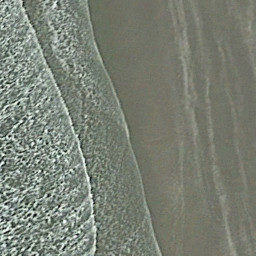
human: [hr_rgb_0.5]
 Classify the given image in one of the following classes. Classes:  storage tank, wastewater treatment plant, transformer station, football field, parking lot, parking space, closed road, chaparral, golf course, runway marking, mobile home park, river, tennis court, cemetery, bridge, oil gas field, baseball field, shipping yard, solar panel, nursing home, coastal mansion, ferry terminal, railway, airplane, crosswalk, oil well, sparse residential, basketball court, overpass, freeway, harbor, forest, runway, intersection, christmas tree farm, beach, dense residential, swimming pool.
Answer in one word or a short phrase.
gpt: beach